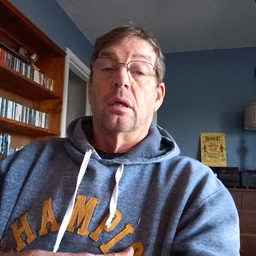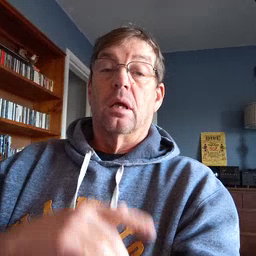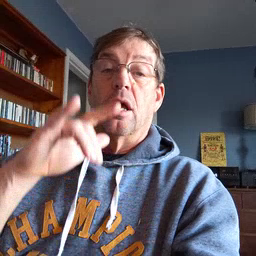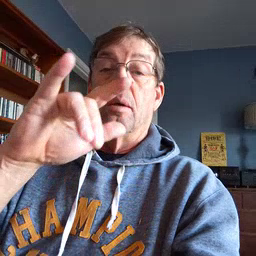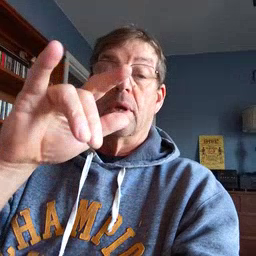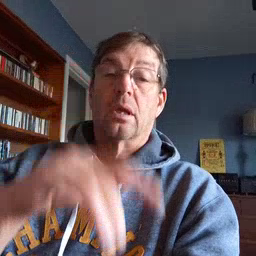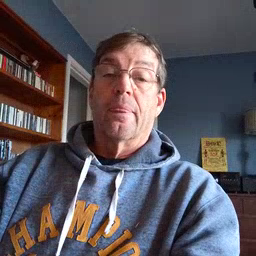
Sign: airplane